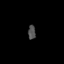
Tissue: skin
Cell type: Epithelial cells
Senescence score: 0.2131
Nuclear area (px): 102
Mean DAPI intensity: 80.098